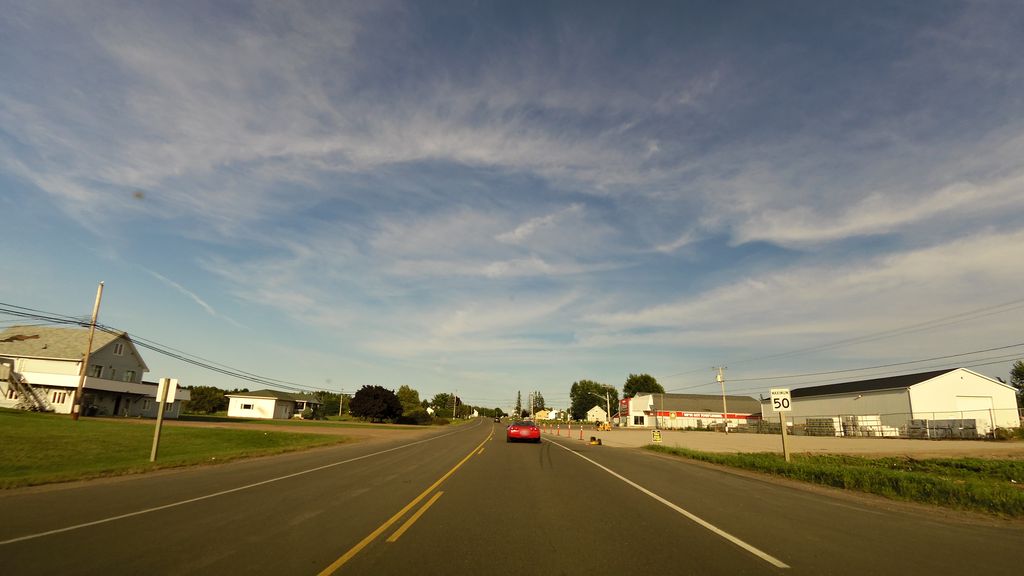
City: charlottetown